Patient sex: M
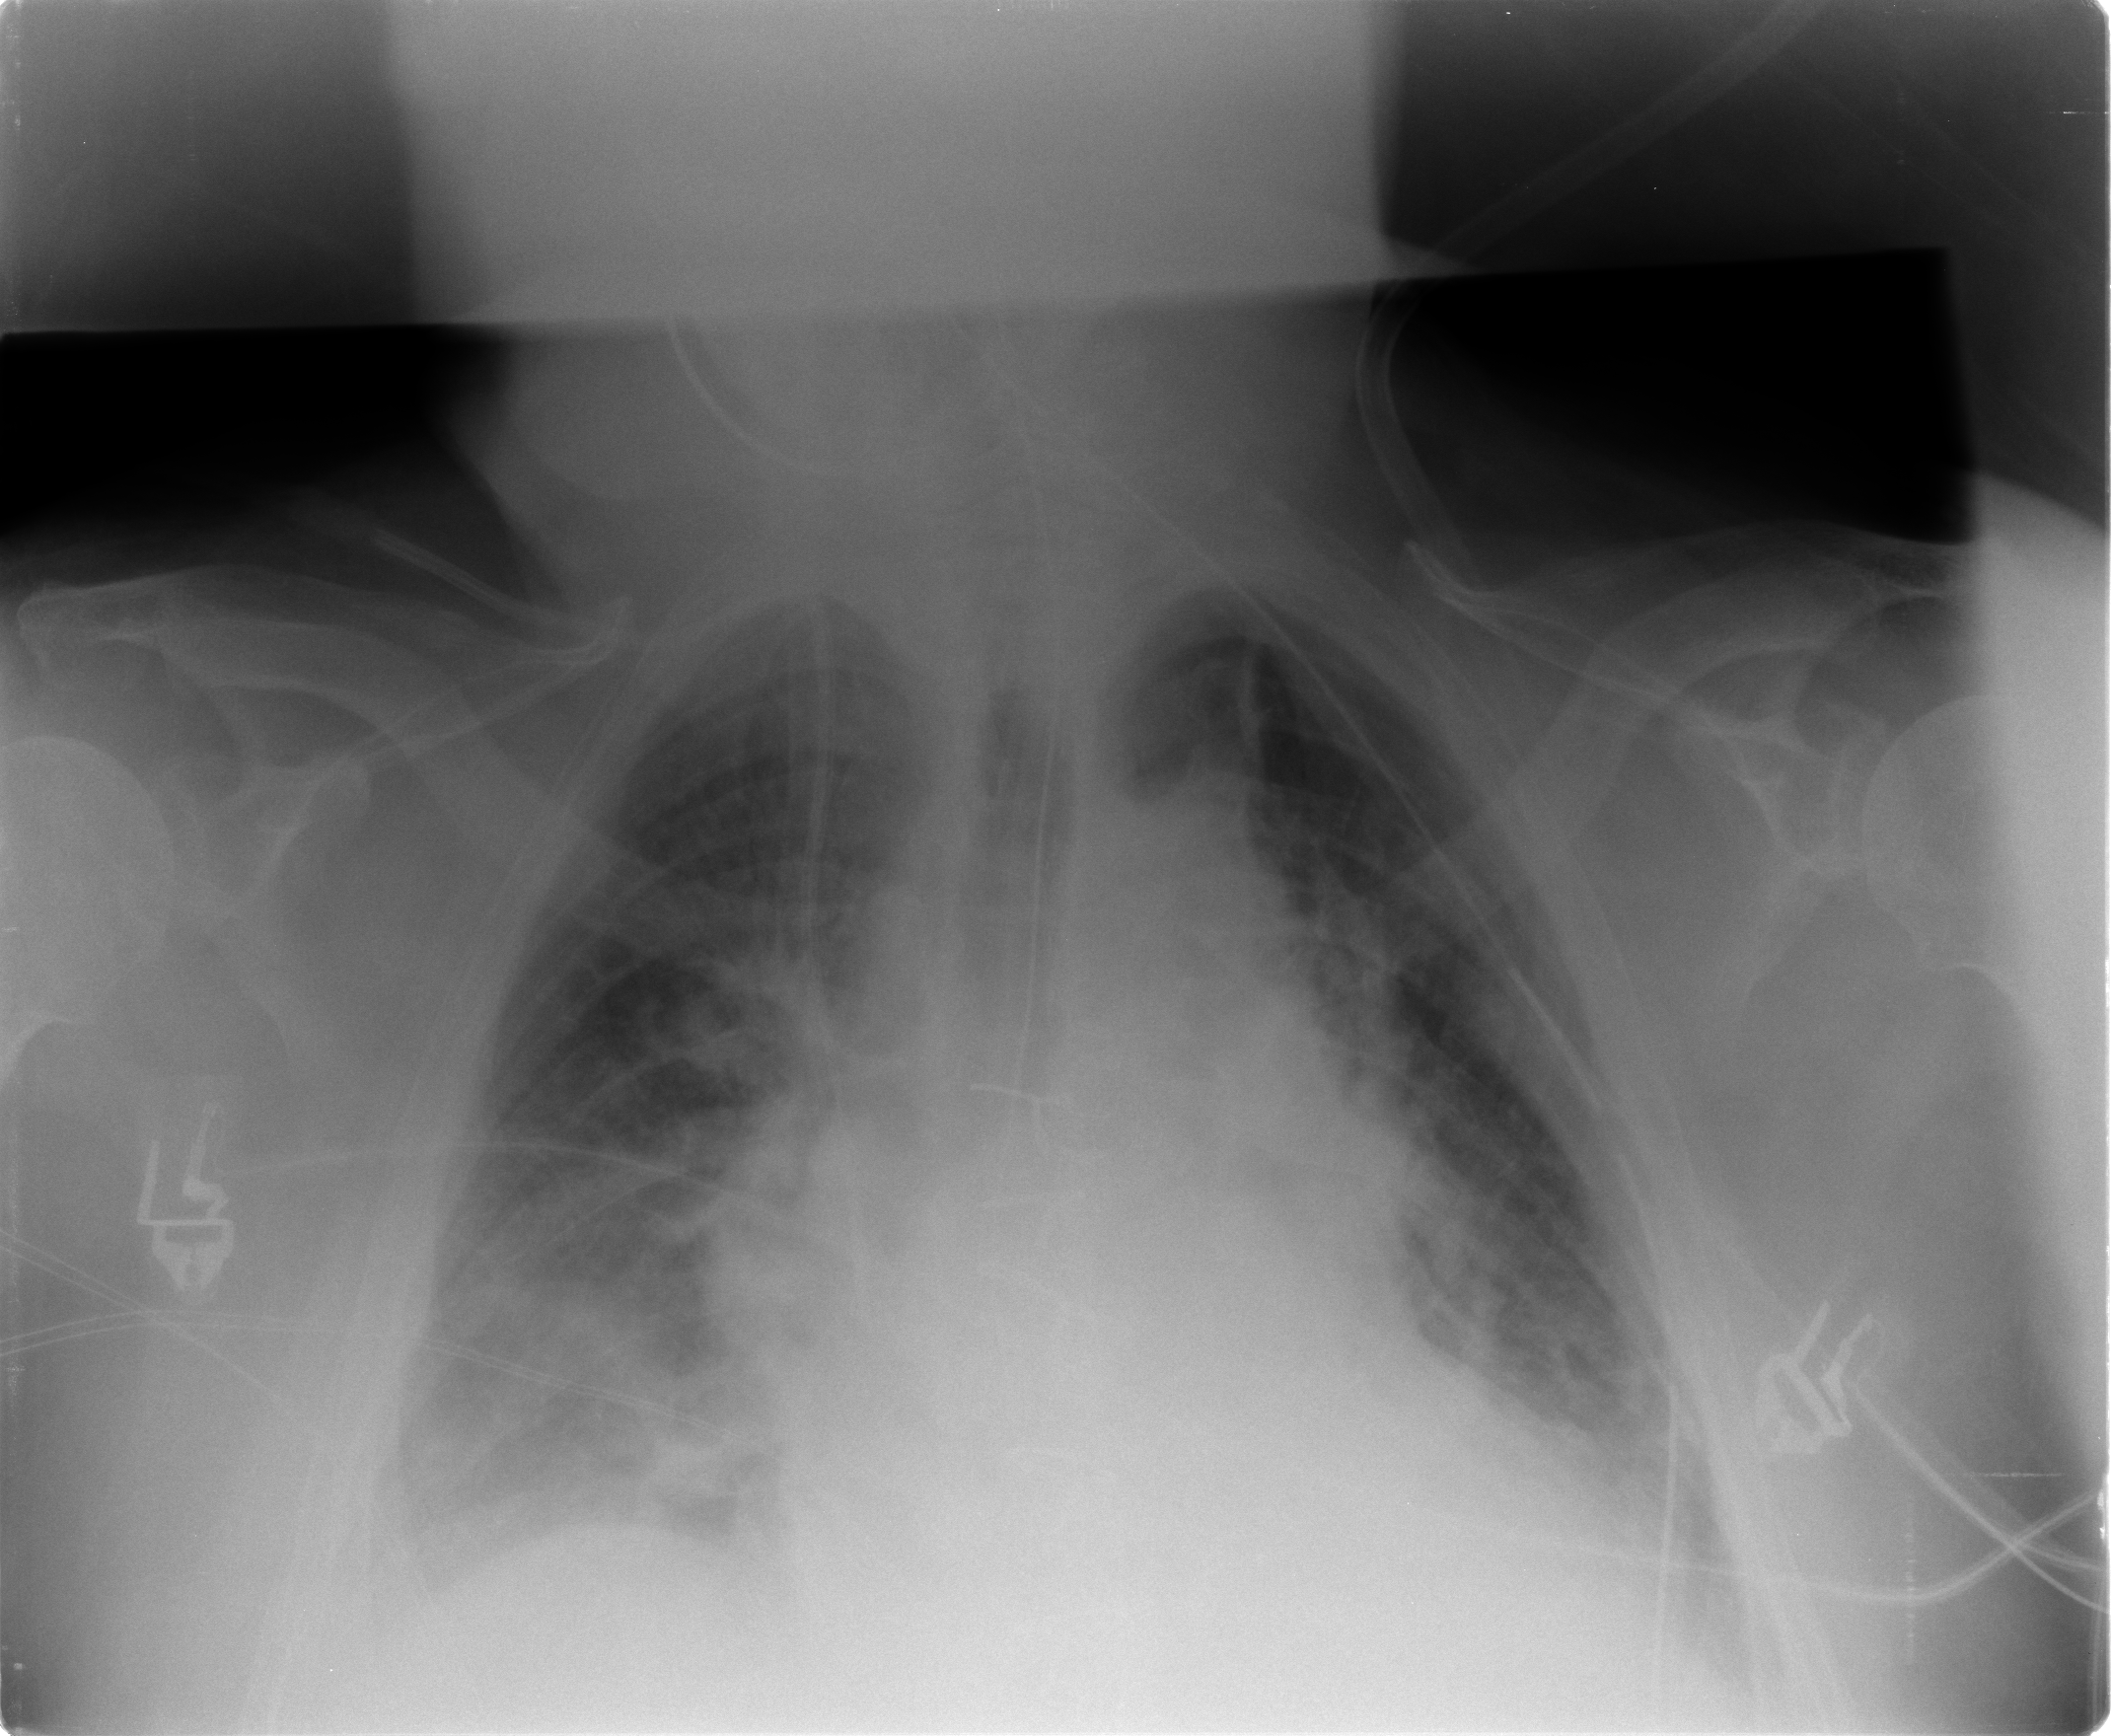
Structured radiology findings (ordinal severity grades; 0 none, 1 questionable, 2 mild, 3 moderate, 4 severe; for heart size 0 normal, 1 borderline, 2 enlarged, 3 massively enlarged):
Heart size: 2
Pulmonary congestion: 2
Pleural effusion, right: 2
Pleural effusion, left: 2
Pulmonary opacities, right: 3
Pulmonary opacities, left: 2
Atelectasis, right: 3
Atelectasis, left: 2